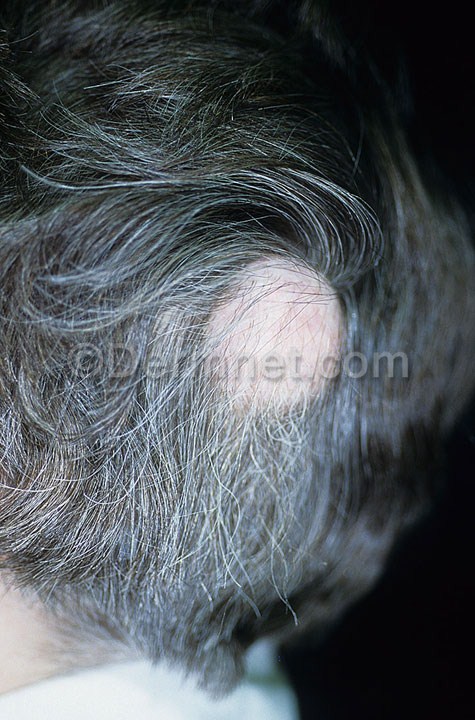
Disease: Seborrheic Keratoses and other Benign Tumors